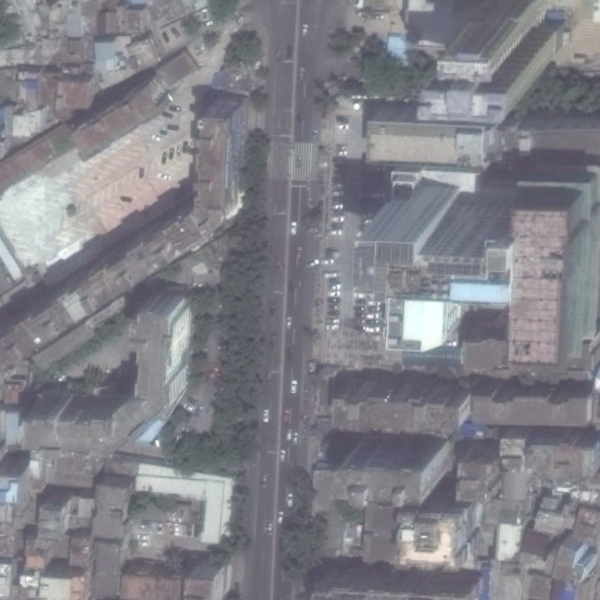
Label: Commercial